Question: I have some js code that that makes a button export 2 views to excel (from the main view).
When i click the button everything works fine but it opens the files one at a time and after i open the first file i get a pop-up thats generated from excel (see the pic).
I've been trying to find a function that would do what that pop-up does. I'm trying to have both views open in the same workbook. Is it possible?

Js code..
'''
<script type="text/javascript">
function itsa()
{
window.open("http://*********/***/*******/******/_vti_bin/owssvr.dll?CS=109&Using=_layouts/query.iqy&List={******************************&View={***************************}&CacheControl=1");
}
function other()
{
window.open("http://*********/***/*******/******/_vti_bin/owssvr.dll?CS=109&Using=_layouts/query.iqy&List={******************************}&View={******************************}&CacheControl=1");
}
</script>
<div class="wrapper">
<input type="button" style="width:180px; height: 75px; background:gray; color:white;font-size:larger; font-weight:bold; left: 214px;"onclick="itsa();other();" value ="Generate Excel report"/>
</div>
'''
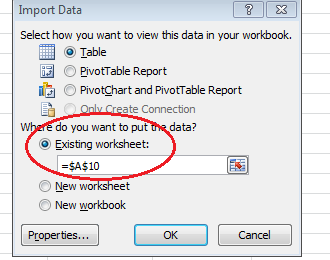
Answer: I was able to answer my own question..
'''
<script type="text/javascript">
function itsa()
{
window.open("http://*********/***/*******/******/_vti_bin/owssvr.dll?CS=109&Using=_layouts/query.iqy&List={******************************}&View={******************************}&CacheControl=1");
}
function other()
{
window.open("http://*********/***/*******/******/_vti_bin/owssvr.dll?CS=109&Using=_layouts/query.iqy&List={******************************}&View={******************************}&CacheControl=1");
}
</script>
<div class="wrapper">
<input type="button" style="width:180px; height: 75px; background:gray; color:white;font-size:larger; font-weight:bold; left: 214px;"onclick="itsa();other();" value ="Generate Excel report"/>
</div>
'''
And then click on "Existing Worksheet" when it pop's up.